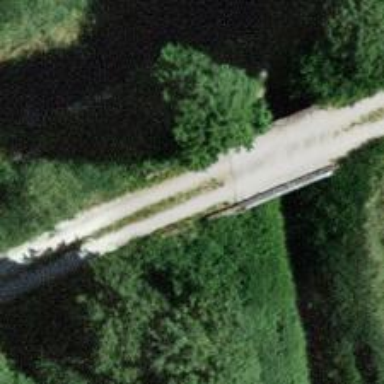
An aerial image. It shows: Unpaved track road on grade2 bridge.